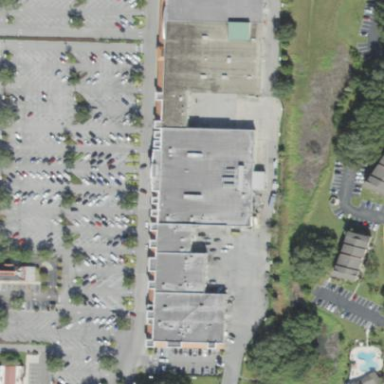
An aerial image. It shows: Retail area.